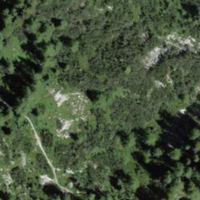
EUNIS habitat code: 43
Species observed at this site:
Epipactis atrorubens